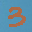
Label: 3